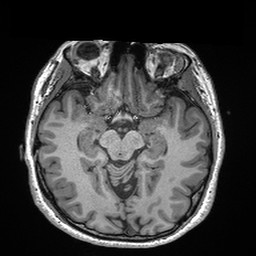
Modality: T1w
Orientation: coronal
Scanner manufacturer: siemens
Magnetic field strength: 3 T
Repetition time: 2.3 s
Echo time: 0.00298 s